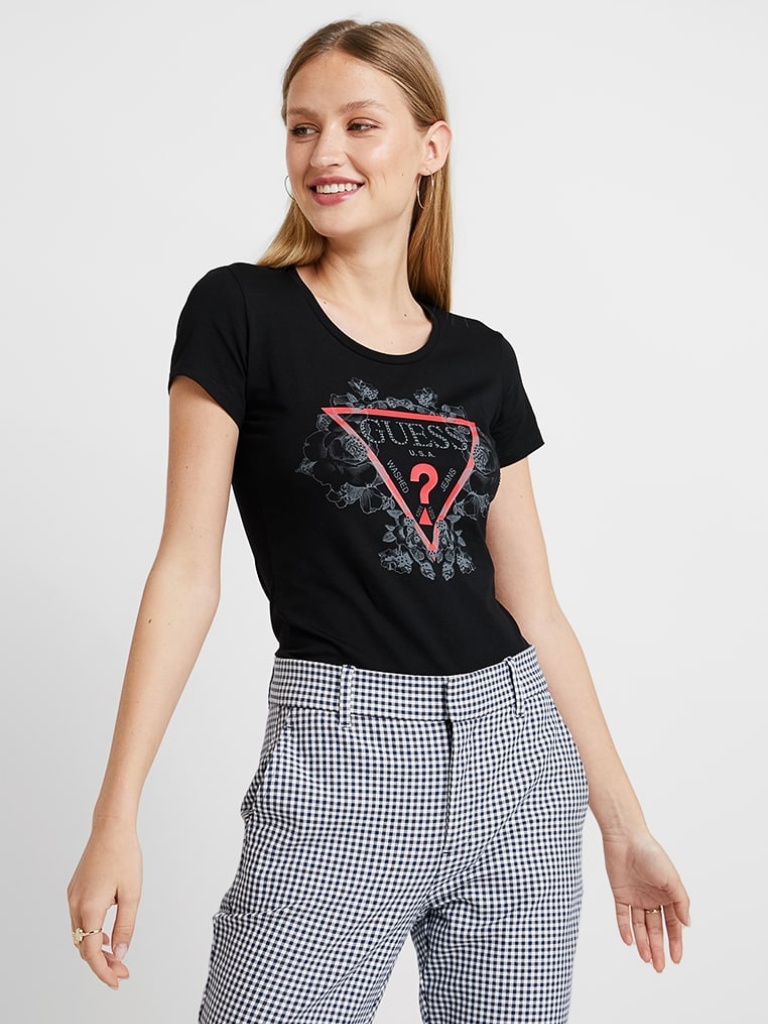
cotton tight short sleeve hip length Fully Tucked in crew t-shirt